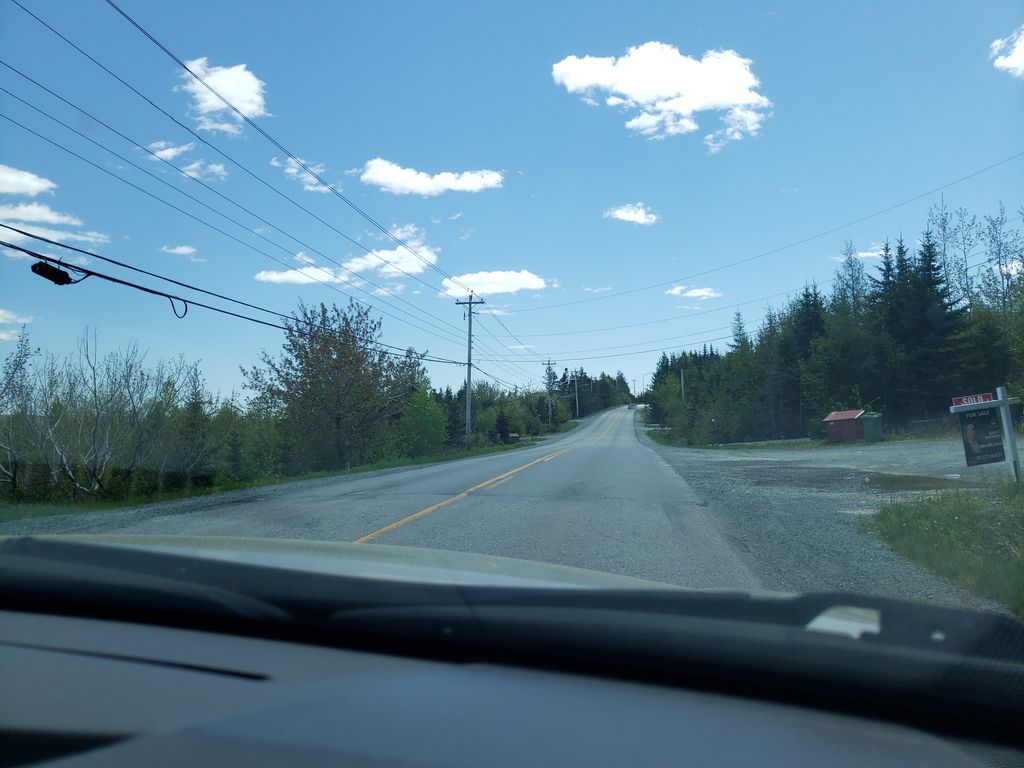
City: halifax